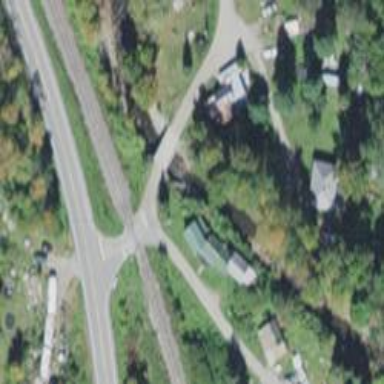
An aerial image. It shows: Residential road with bridge.